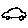
Label: car